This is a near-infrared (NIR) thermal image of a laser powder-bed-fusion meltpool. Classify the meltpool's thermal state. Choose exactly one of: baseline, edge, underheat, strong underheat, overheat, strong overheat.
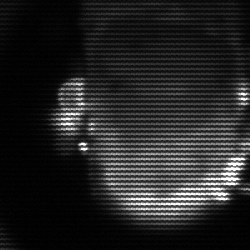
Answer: baseline